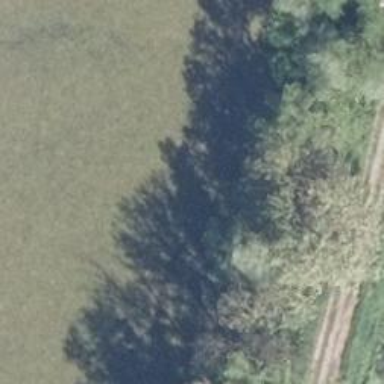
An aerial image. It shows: Broadleaved tree in natural setting.